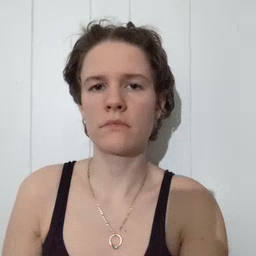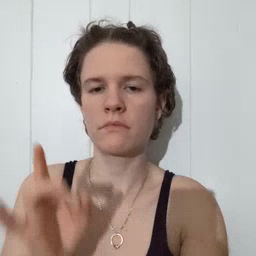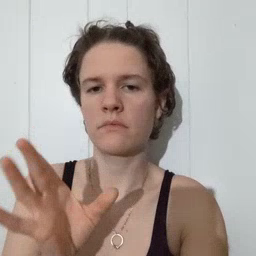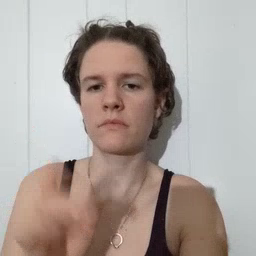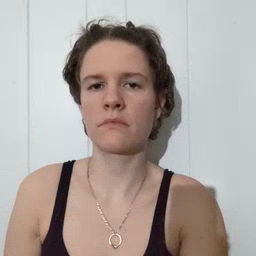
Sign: yucky